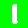
Digit: 1